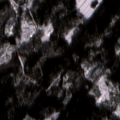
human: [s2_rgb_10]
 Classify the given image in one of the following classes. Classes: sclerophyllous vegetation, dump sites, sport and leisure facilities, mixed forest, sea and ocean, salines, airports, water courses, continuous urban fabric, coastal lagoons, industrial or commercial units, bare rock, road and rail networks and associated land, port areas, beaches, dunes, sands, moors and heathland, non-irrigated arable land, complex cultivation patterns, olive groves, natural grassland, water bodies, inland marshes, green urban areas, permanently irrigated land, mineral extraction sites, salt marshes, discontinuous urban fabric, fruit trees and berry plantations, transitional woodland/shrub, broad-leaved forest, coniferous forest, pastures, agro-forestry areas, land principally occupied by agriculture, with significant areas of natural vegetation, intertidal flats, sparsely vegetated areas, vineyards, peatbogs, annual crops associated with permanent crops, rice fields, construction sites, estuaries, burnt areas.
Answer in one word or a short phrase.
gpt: non-irrigated arable land, coniferous forest, mixed forest, transitional woodland/shrub